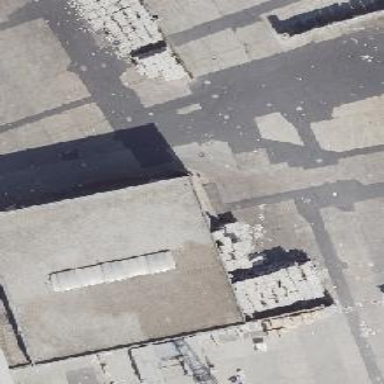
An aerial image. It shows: Industrial building.